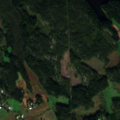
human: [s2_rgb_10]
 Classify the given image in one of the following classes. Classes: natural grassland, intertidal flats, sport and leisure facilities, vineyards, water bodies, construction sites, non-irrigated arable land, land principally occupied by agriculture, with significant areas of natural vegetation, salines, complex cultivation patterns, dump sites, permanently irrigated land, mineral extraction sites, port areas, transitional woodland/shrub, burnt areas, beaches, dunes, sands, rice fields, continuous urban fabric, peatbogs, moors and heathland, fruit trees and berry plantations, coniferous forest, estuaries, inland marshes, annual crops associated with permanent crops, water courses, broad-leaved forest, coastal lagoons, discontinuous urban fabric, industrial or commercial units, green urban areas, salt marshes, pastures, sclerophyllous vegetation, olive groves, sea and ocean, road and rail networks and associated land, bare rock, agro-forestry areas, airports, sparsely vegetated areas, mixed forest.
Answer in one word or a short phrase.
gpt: land principally occupied by agriculture, with significant areas of natural vegetation, coniferous forest, water bodies